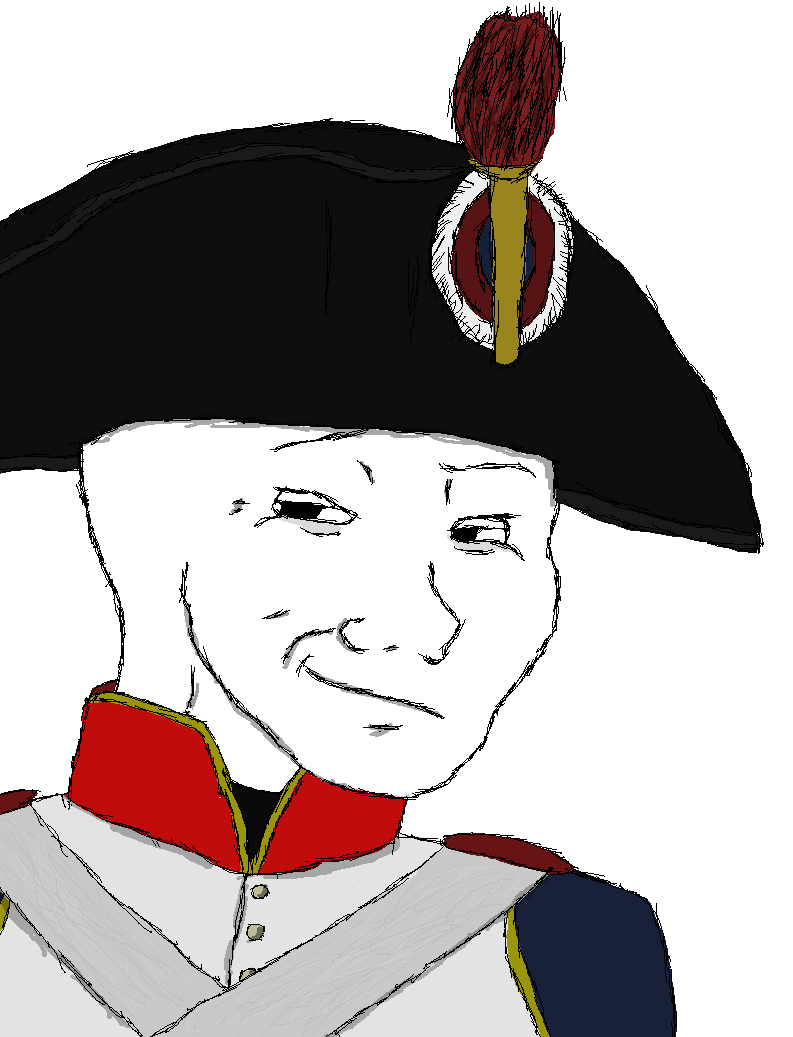
Label: 5_Smugjak